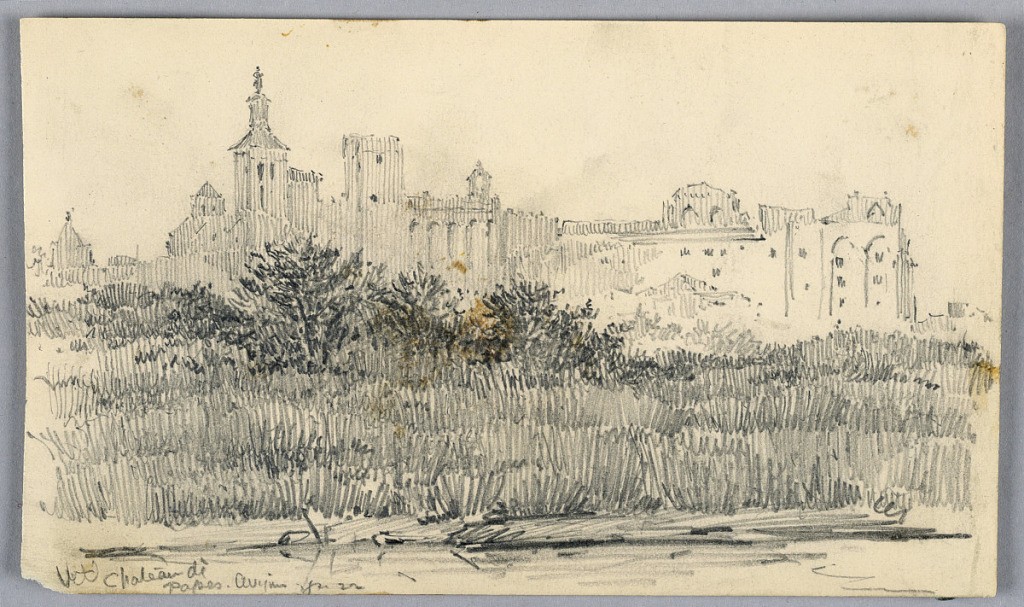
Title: Château de Papes, Avignon
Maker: Arnold William Brunner, American, 1857–1925
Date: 1892
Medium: Graphite on paper
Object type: Drawing
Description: Embankment with high grass and bushes before a large castle.